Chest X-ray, PA view. Patient: 63 years old, sex M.
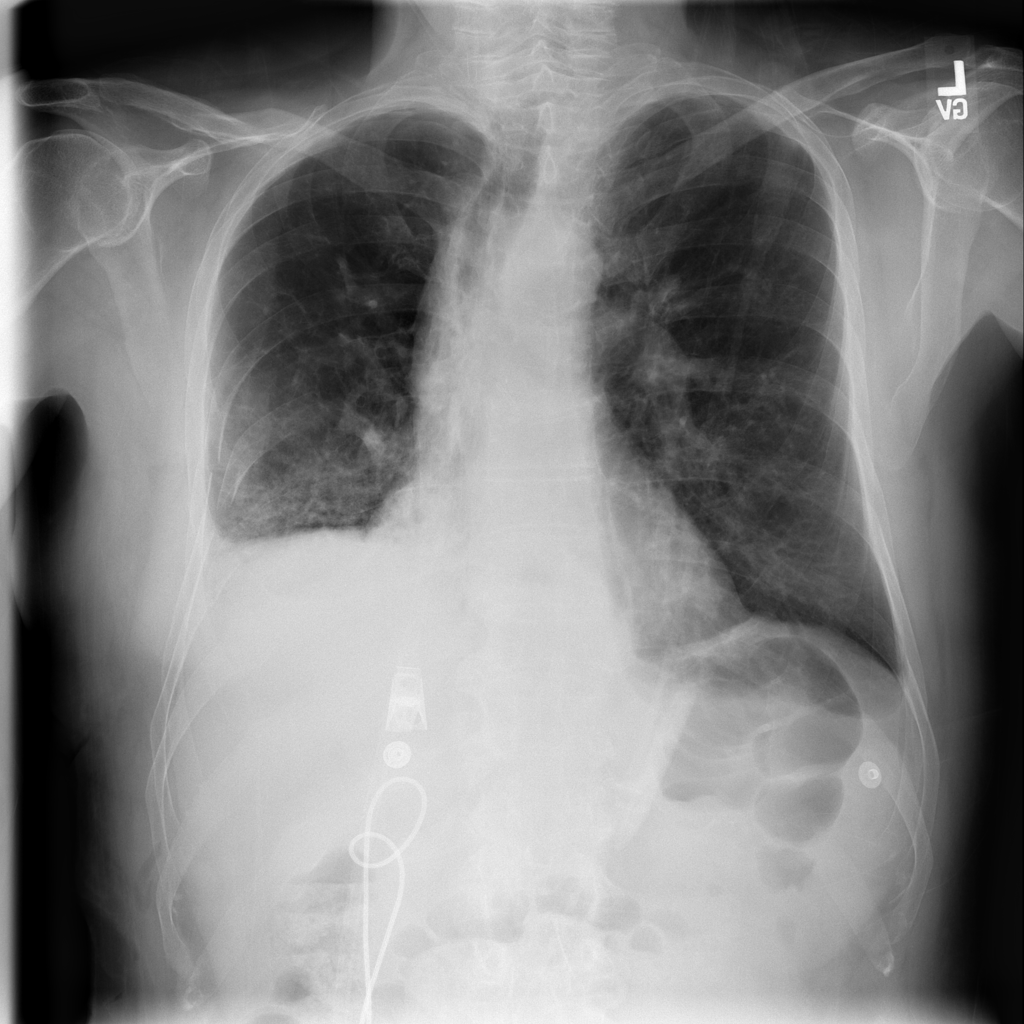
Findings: No Finding